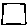
Label: square